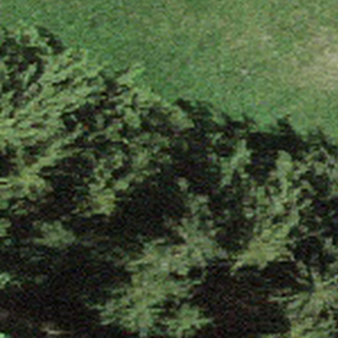
Label: other